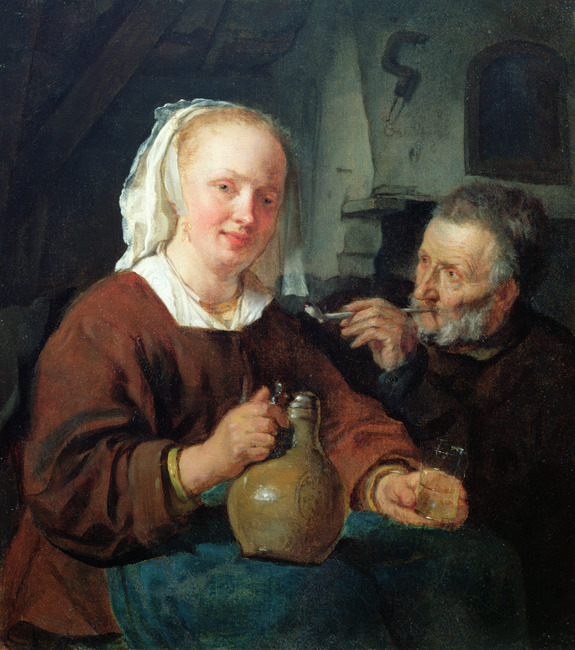
Title: Young woman with a wine jug and a smoking old man
Artist: Gabriel Metsu
Earliest date: 1654
Latest date: 1657
Genre: painting
Iconography: Tobacco
Keywords: genre, two human figures, young woman, old man, knee-length portrait, apron, smoking (activity), jug (vessel), drinking glass, pipe, fireplace